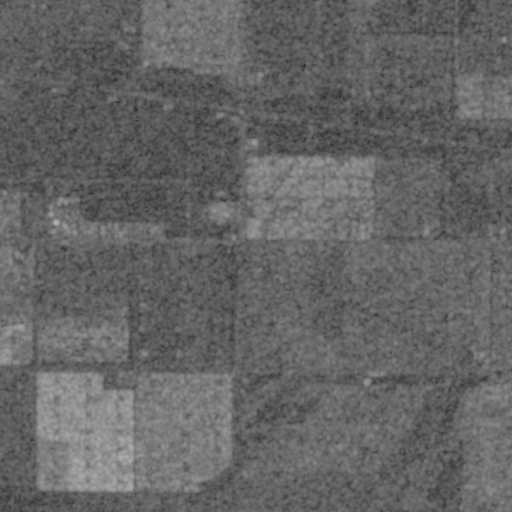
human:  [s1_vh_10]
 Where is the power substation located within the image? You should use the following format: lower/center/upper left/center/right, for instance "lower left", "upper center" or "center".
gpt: The power substation is located in the center of the image.
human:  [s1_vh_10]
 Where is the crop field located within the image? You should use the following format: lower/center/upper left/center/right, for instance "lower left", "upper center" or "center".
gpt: There is no crop field in the image.

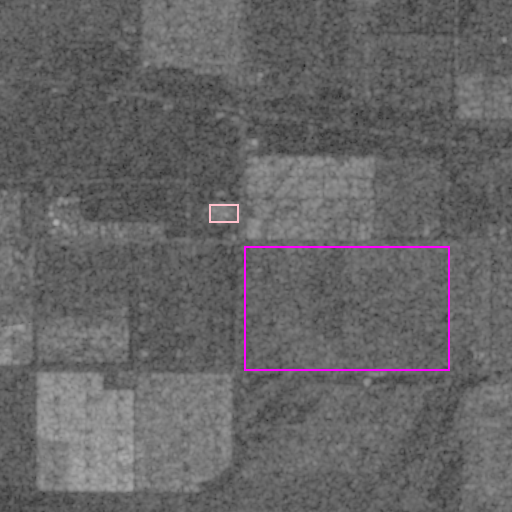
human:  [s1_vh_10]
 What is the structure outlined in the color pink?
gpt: The structure outlined in pink is a power substation.
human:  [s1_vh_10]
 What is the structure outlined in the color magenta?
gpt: The structure outlined in magenta is a solar farm.
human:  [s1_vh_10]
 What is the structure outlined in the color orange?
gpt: There is no orange outline.